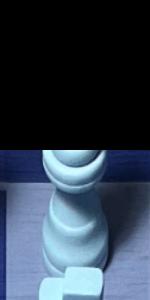
Label: Queen_White